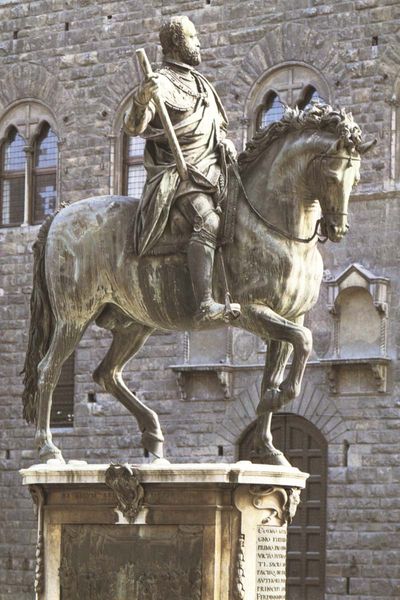
Titel: Reiterstandbild Cosimos I. de Medici, Großherzog der Toskana
Künstler: Giovanni da Bologna
Standort: Florenz, Piazza della Signoria (EU - I - Toskana)
Schlagwörter: mann, stadt, bart, sockel, stein, sonne, pferd, reiter, statue, sattel, stab, könig, inschrift, foto, denkmal, herrscher, wappen, sandstein, florenz, herscher, reiterstandbild, statur, umhangg, hoher sockel